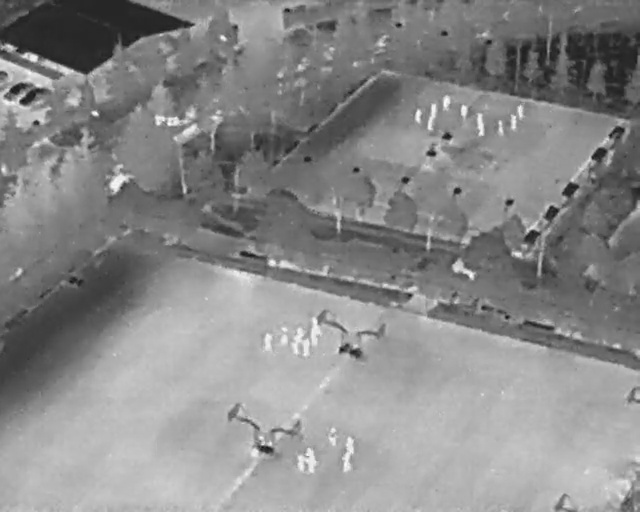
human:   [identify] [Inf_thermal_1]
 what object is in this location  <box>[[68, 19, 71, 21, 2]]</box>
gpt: <ref>1 medium person at the top</ref>